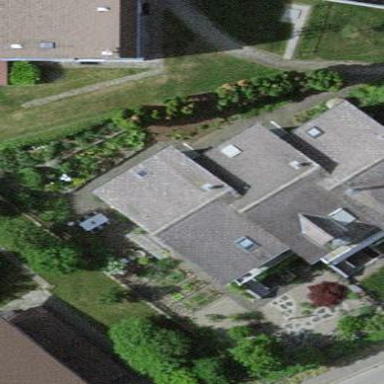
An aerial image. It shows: Residential building.